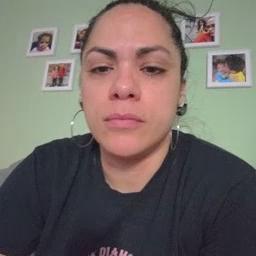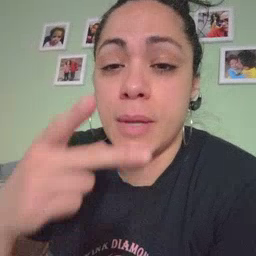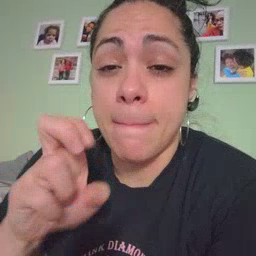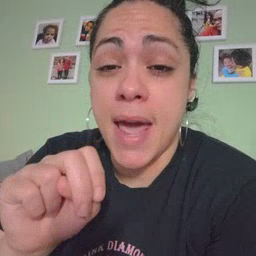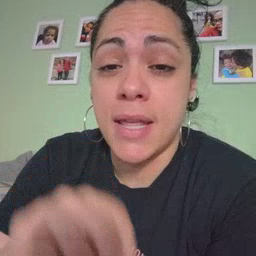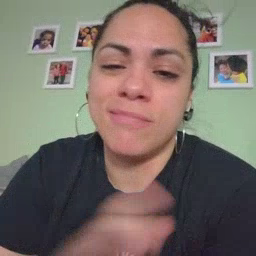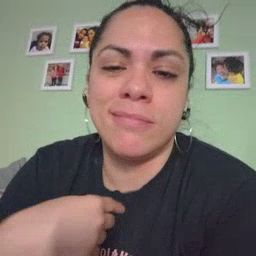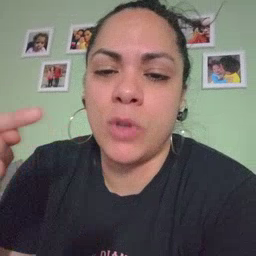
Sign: pen